Question: Is there a simple way to make a bubble chart in R like this:

I've played around with 'ggplot' with fake data and have gotten this far:
'''
cat<-c("A", "A", "B", "B", "C", "C")
chara<-c("1", "0", "1", "0", "1", "0")
percent<-c(80, 20, 60, 40, 90,10)
xcoord<-c(10,10,11,11,12,12)
ycoord<-c(10,10,10,10,10,10)
DF<-data.frame(cat,chara, percent, xcoord, ycoord)
NewBubbleChart <- ggplot(DF, aes(x = cat, y = "", size = percent, label = NULL, fill = chara), legend = FALSE) +
geom_point(color = "grey50", shape = 21, alpha = 0.99) +
#geom_text(size=4) +
theme_bw() +
scale_size(range = c(5, 20))
NewBubbleChart <- NewBubbleChart +
scale_fill_manual(name = "Type",
values = c("darkblue", "lightblue"),
labels = c("0" = "Type 0", "1" = "Type 1"))
'''
I ended up not using the xcoord and ycoord part, but I left it in. I know that a bar chart would work too, but a bubble chart is wanted instead.
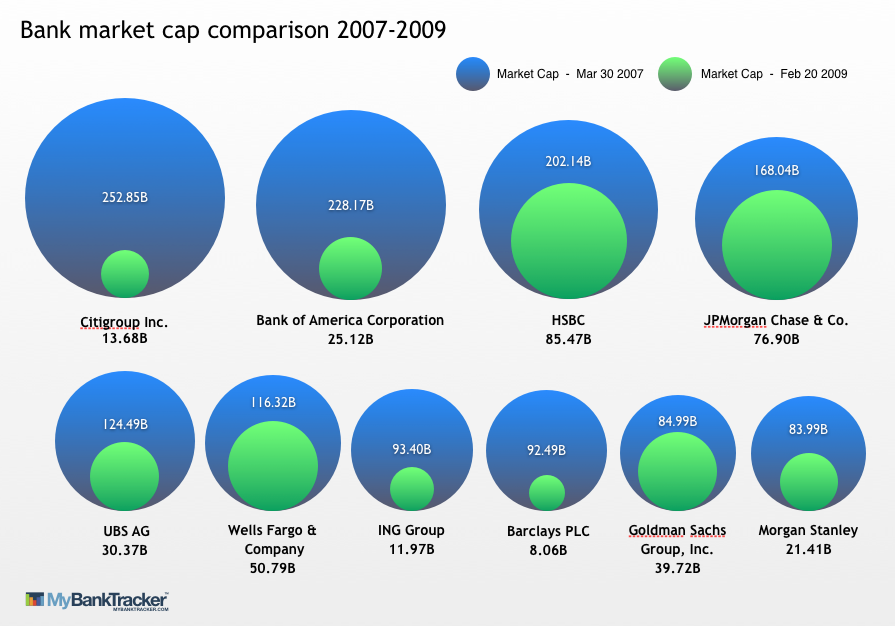
Answer: This seems to come pretty close.

'''
library(ggplot2)
# function to calculate coords of a circle
circle <- function(center,radius) {
th <- seq(0,2*pi,len=200)
data.frame(x=center[1]+radius*cos(th),y=center[2]+radius*sin(th))
}
# example dataset, similar to graphic
df <- data.frame(bank=paste("Bank",LETTERS[1:5]),start=1000*(5:1),end=500*(5:1))
max <- max(df$start)
n.bubbles <- nrow(df)
scale <- 0.4/sum(sqrt(df$start))
# calculate scaled centers and radii of bubbles
radii <- scale*sqrt(df$start)
ctr.x <- cumsum(c(radii[1],head(radii,-1)+tail(radii,-1)+.01))
# starting (larger) bubbles
gg.1 <- do.call(rbind,lapply(1:n.bubbles,function(i)cbind(group=i,circle(c(ctr.x[i],radii[i]),radii[i]))))
text.1 <- data.frame(x=ctr.x,y=-0.05,label=paste(df$bank,df$start,sep="
"))
# ending (smaller) bubbles
radii <- scale*sqrt(df$end)
gg.2 <- do.call(rbind,lapply(1:n.bubbles,function(i)cbind(group=i,circle(c(ctr.x[i],radii[i]),radii[i]))))
text.2 <- data.frame(x=ctr.x,y=2*radii+0.02,label=df$end)
# make the plot
ggplot()+
geom_polygon(data=gg.1,aes(x,y,group=group),fill="dodgerblue")+
geom_path(data=gg.1,aes(x,y,group=group),color="grey50")+
geom_text(data=text.1,aes(x,y,label=label))+
geom_polygon(data=gg.2,aes(x,y,group=group),fill="green2")+
geom_path(data=gg.2,aes(x,y,group=group),color="grey50")+
geom_text(data=text.2,aes(x,y,label=label), color="white")+
labs(x="",y="")+scale_y_continuous(limits=c(-0.1,2.5*scale*sqrt(max(df$start))))+
coord_fixed()+
theme(axis.text=element_blank(),axis.ticks=element_blank(),panel.grid=element_blank())
'''
So this is a "bubble-in-bubble" chart, which represents the change in a metric (bank market capitalization in your graphic) between two events or times (before and after the economic collapse, in your graphic). In order for this to work the ending condition must be smaller than the starting condition (otherwise the "inner" bubble is larger than the outer bubble).
The trick bit is getting the circles to be aligned along their bottom edges. This is really difficult using 'geom_point(...)', so I chose to just draw circles for the bubbles instead.
I suspect you'll have to tweak the positioning of the text a bit by hand in a real case. If you want multiple rows (as in the graphic), you might consider ggplot facets.
Finally, if you want the circles shaded (e.g. with a color gradient) this is not really what ggplot is intended for: it's possible but IMO much more work than it's worth.